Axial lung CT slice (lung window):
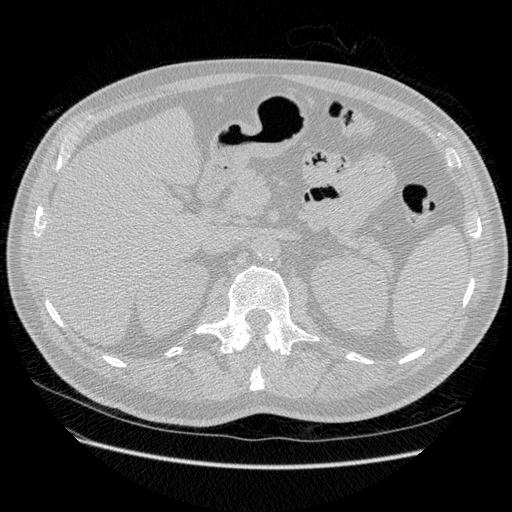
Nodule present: no